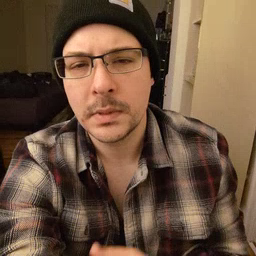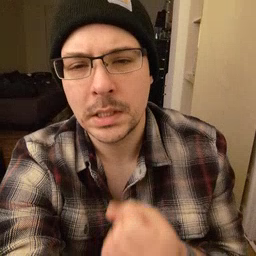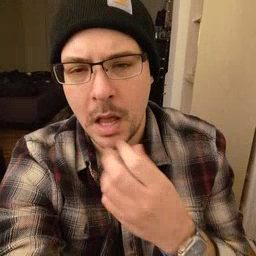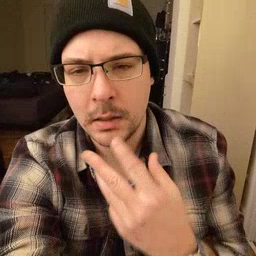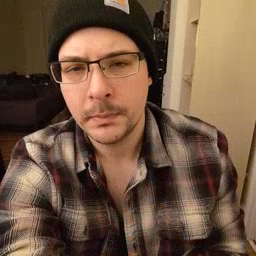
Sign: snack